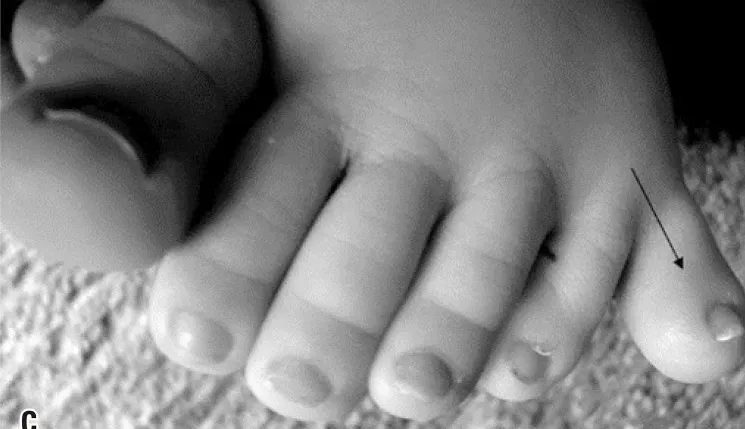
Multiple congenital anomalies. Polydactyly on the left foot.
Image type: medical_photograph (other_medical_photograph)